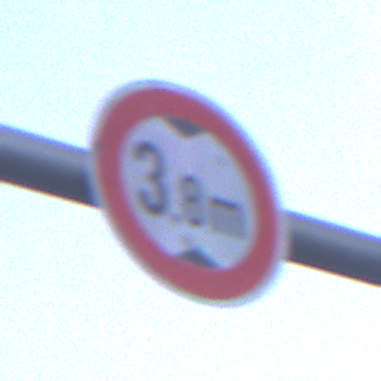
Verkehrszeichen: TatsaechlicheHoehe
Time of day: SunriseSunset
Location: Outdoor (Suburban)
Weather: PartlyCloudy
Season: NotSpecified
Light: Natural